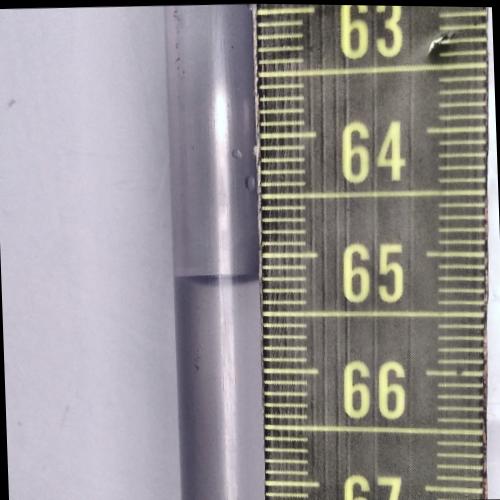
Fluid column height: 65.2 cm